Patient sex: M
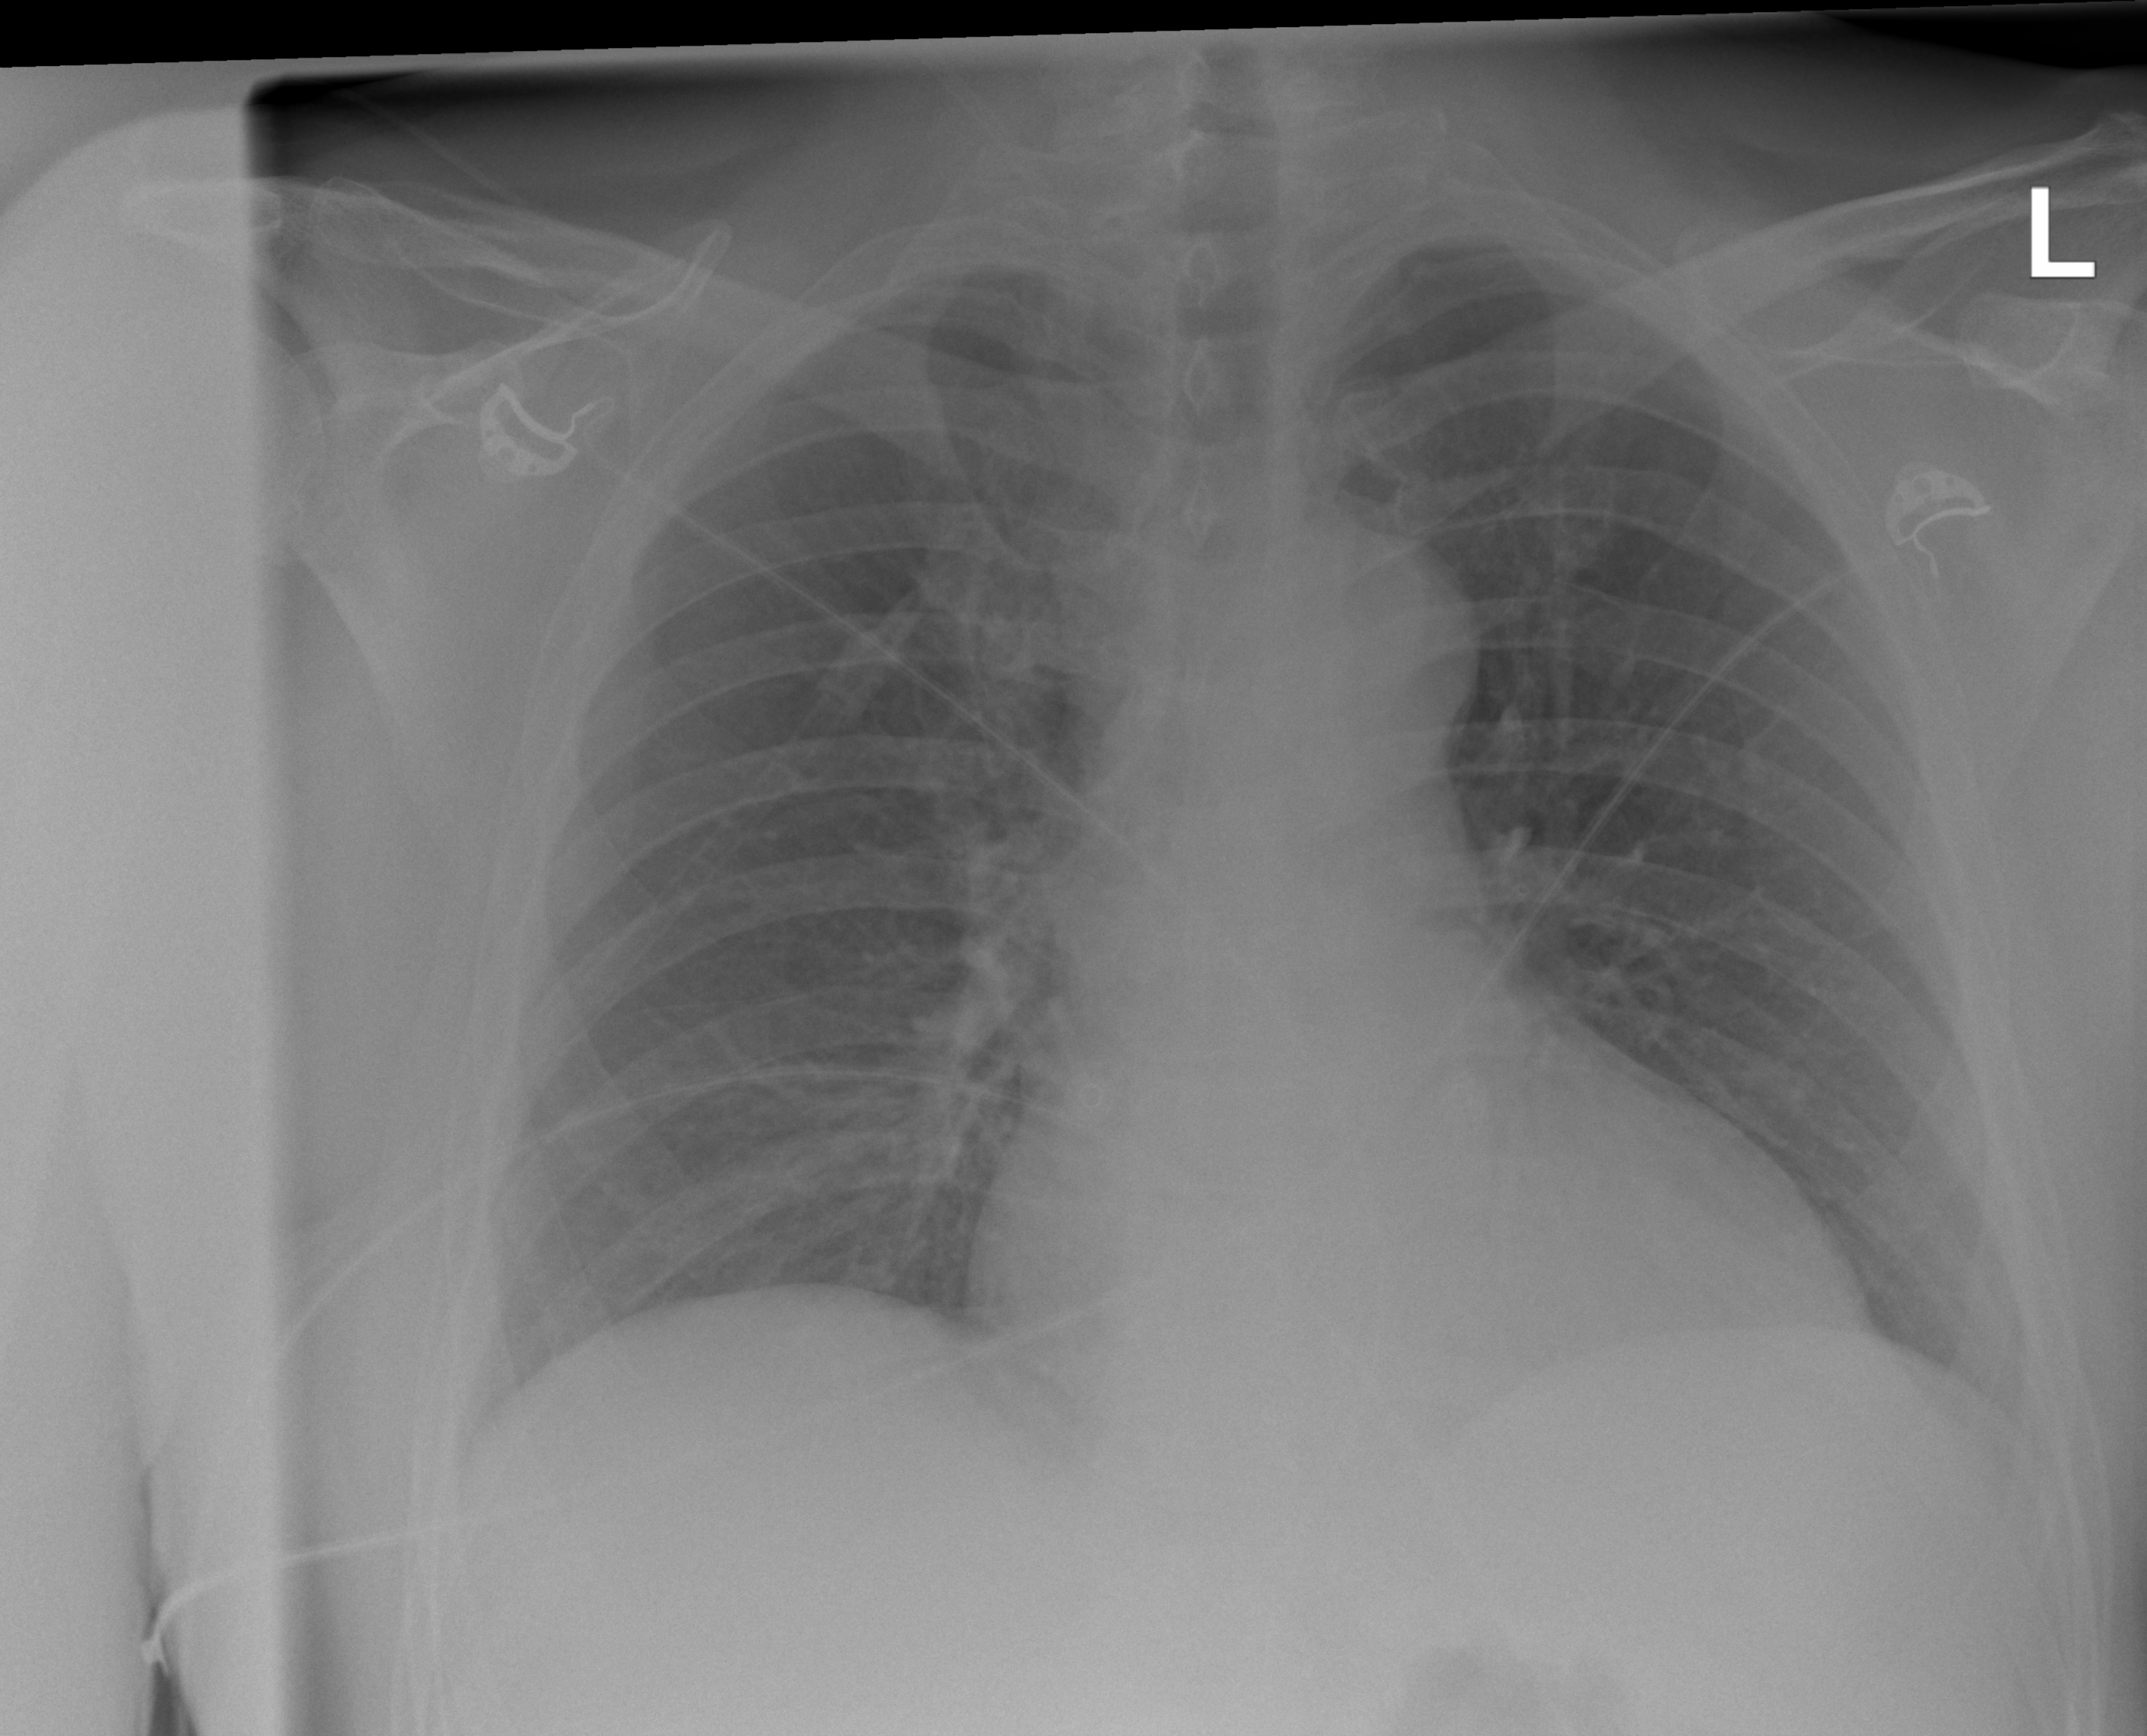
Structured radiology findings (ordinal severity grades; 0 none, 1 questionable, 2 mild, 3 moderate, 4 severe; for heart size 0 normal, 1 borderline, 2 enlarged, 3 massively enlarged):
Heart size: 2
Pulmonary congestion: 1
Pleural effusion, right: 2
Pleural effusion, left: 2
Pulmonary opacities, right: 0
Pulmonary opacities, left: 0
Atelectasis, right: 2
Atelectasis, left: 2